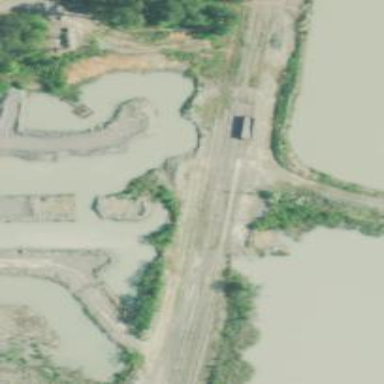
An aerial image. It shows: Rail spur service used for transporting aggregate.